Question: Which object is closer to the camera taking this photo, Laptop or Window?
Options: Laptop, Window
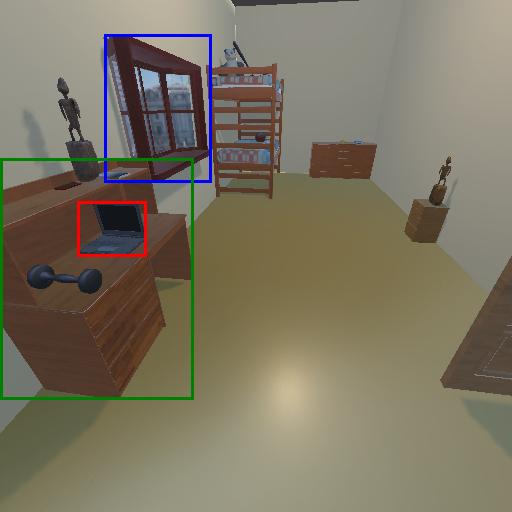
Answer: Laptop